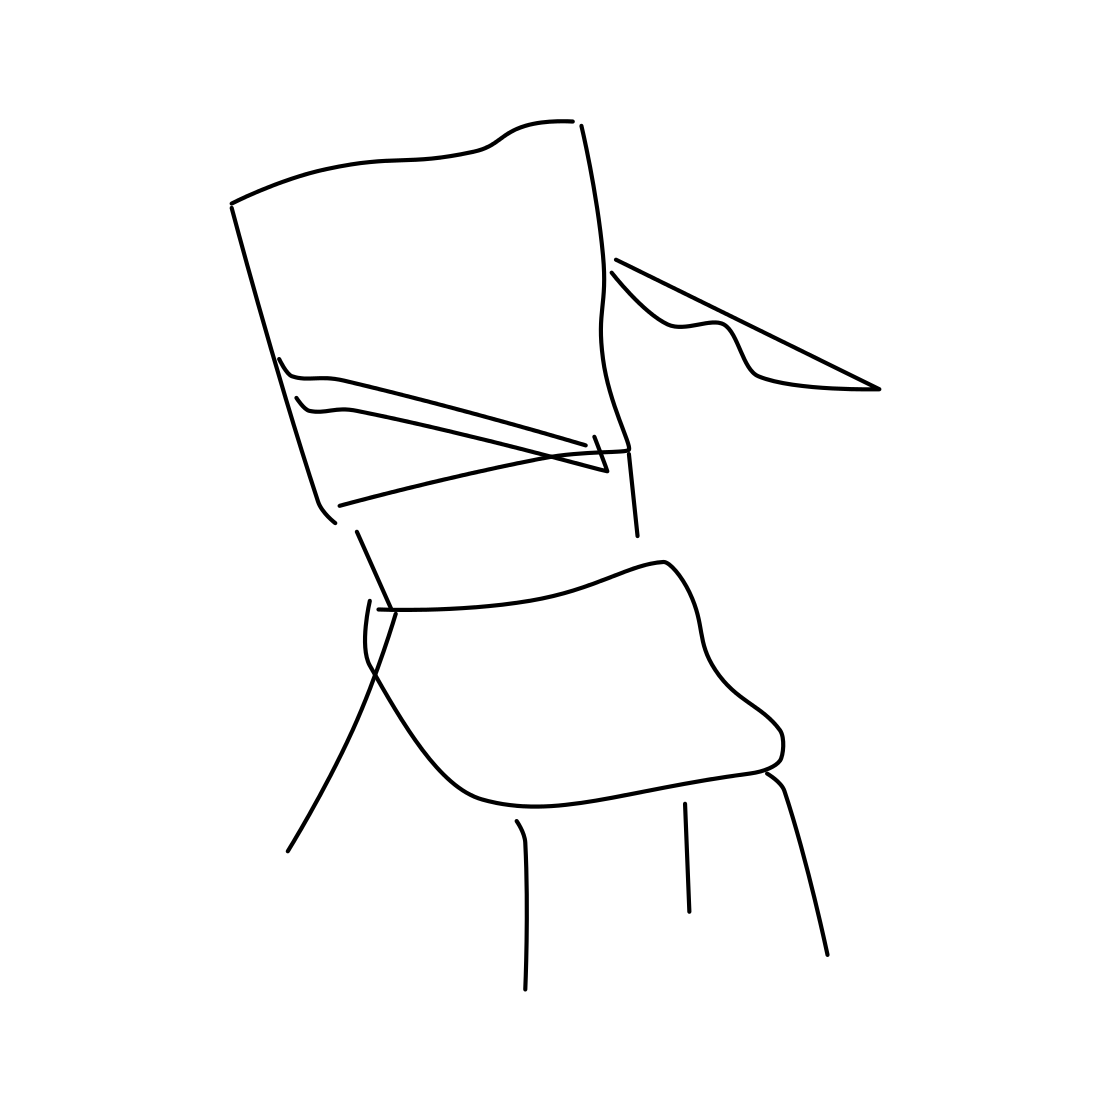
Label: armchair